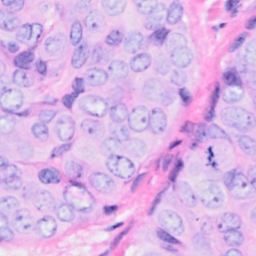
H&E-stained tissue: Breast